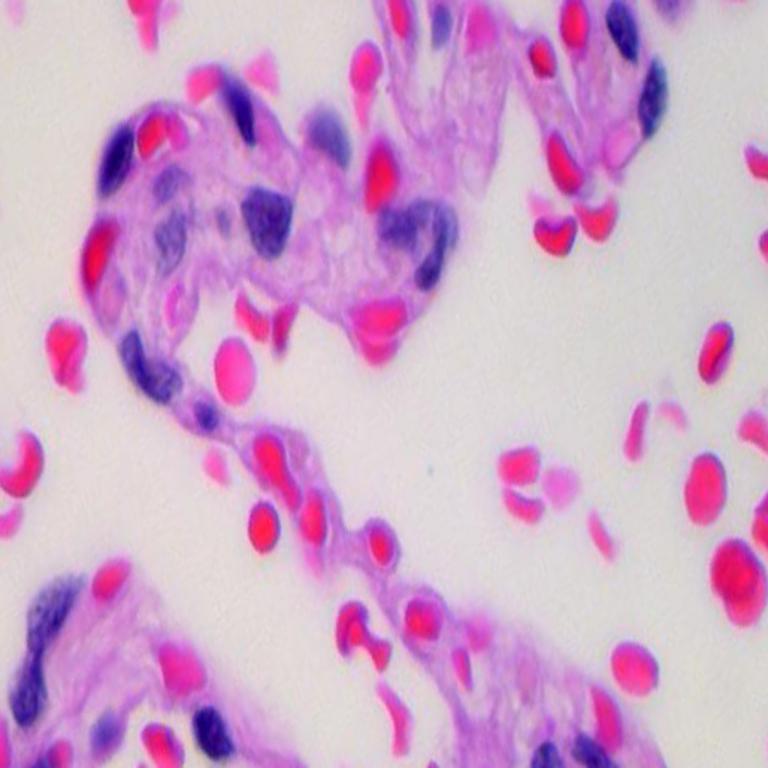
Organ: lung
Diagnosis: benign